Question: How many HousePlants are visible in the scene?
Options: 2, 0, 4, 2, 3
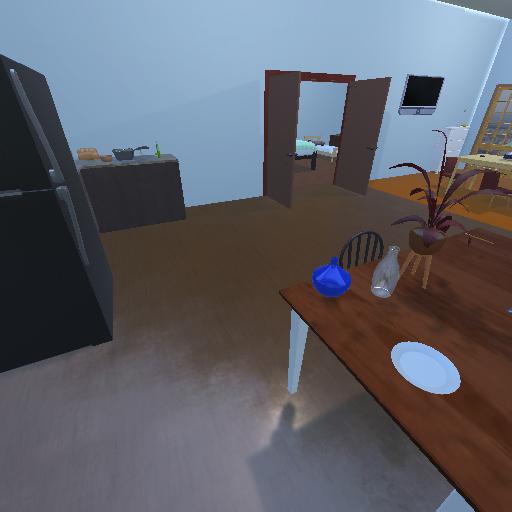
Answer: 2